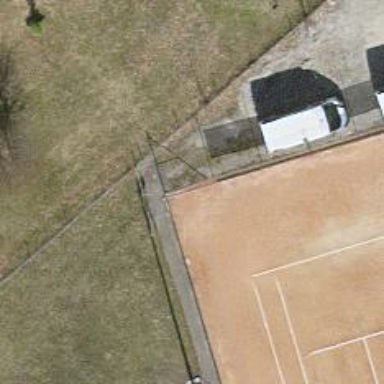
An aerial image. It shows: Fence is in the image.